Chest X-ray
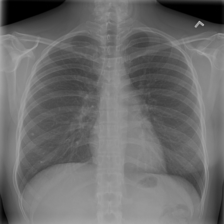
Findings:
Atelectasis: negative
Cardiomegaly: negative
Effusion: negative
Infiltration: negative
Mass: negative
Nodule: negative
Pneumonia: negative
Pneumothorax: negative
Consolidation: negative
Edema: negative
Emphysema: negative
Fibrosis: negative
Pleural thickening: negative
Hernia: negative